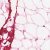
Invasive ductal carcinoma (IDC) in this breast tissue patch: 0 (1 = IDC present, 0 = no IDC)